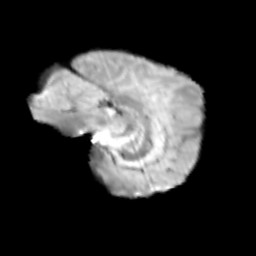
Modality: T2w
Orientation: sagittal
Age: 13
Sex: female
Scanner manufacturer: siemens
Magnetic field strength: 3 T
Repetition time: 3.8 s
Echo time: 0.07 s